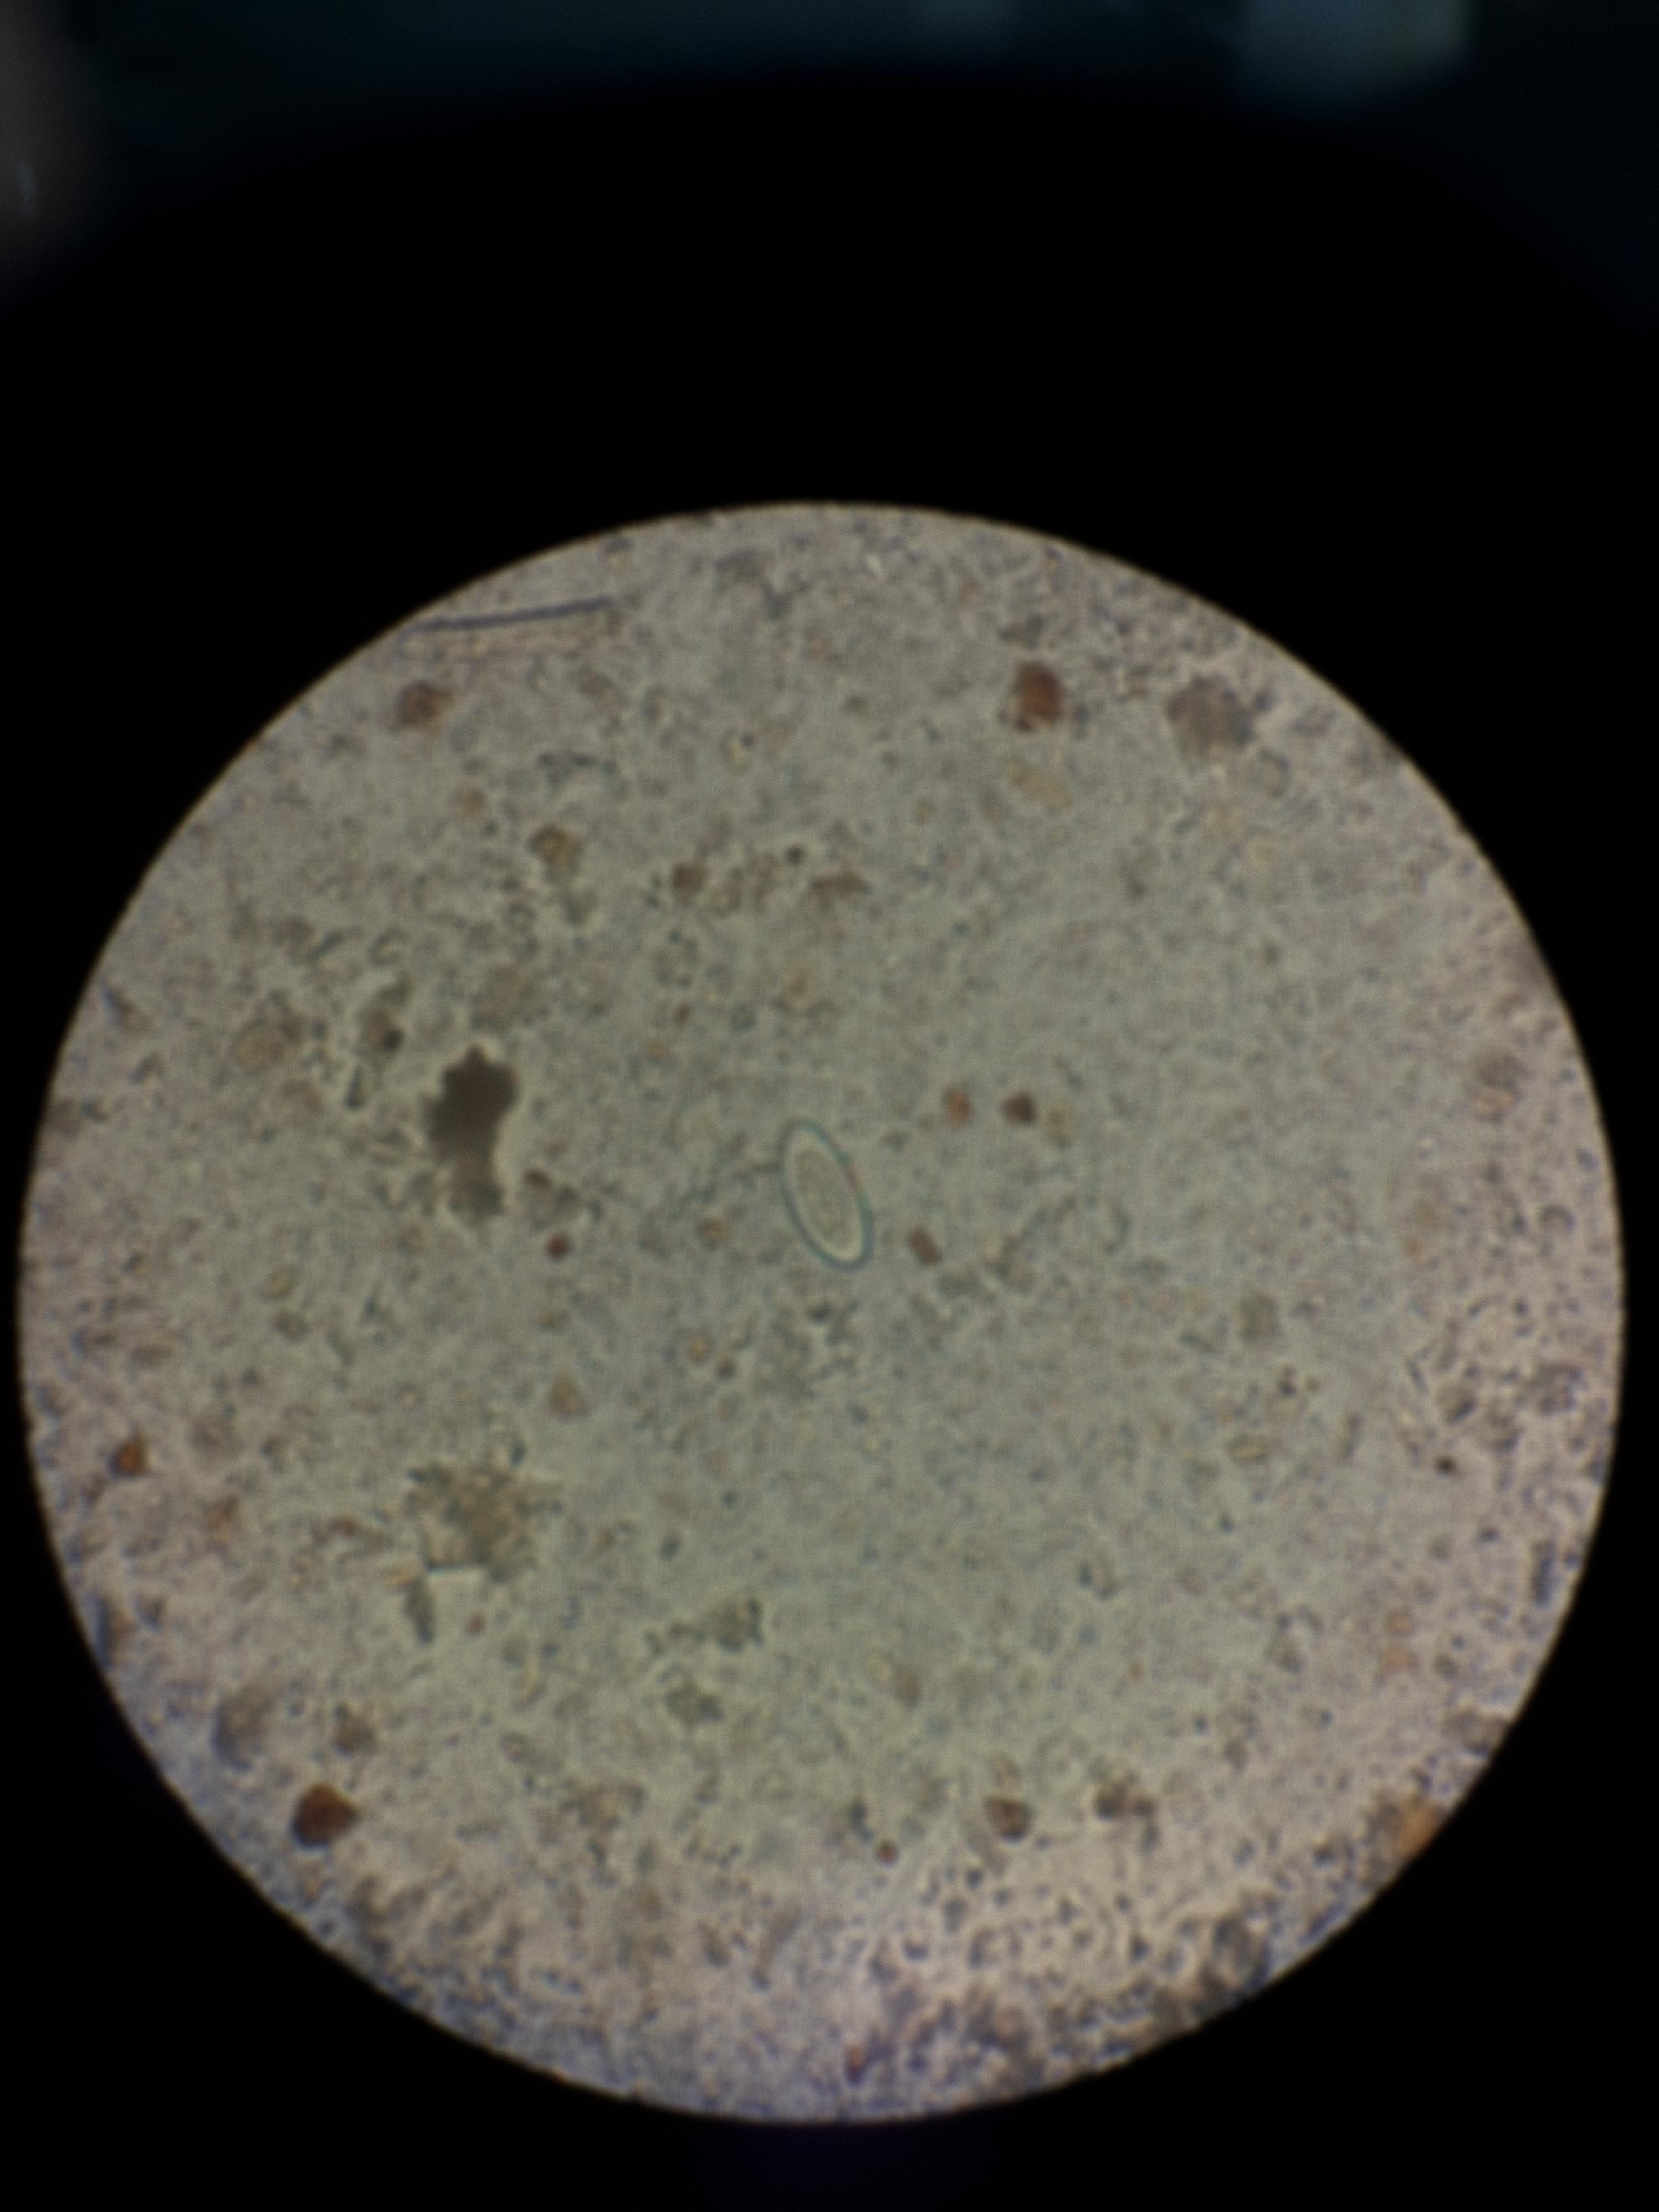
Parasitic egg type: Enterobius vermicularis